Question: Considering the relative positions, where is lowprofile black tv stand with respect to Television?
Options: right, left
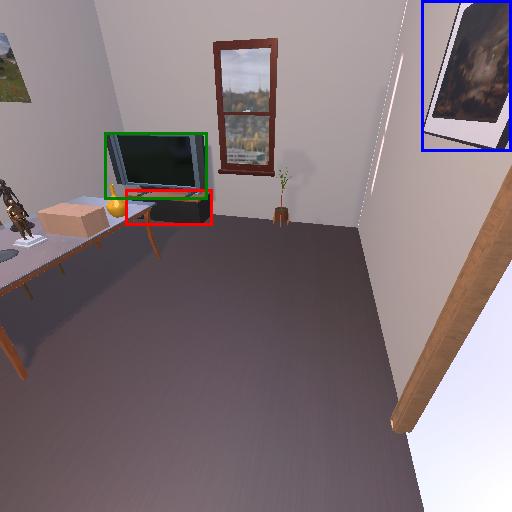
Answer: right